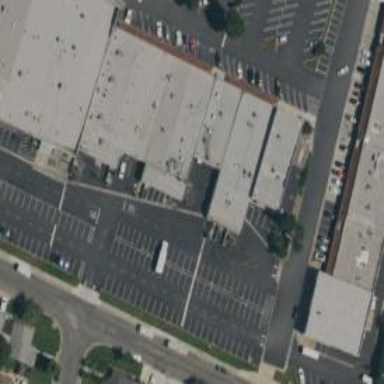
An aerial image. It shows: Retail building.